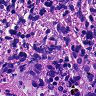
Metastatic tissue present: no